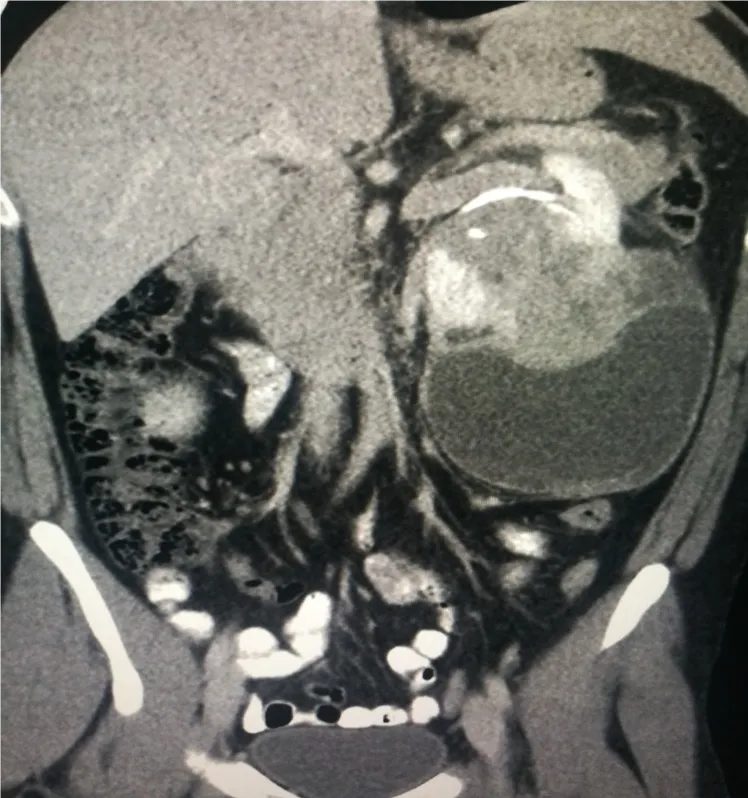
CT scan-Coronal view demonstrating huge left renal mass.
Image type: radiology (ct)